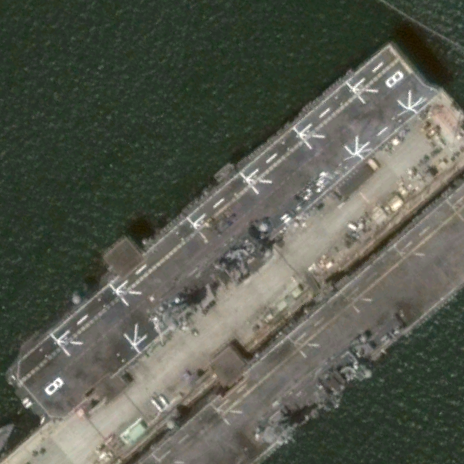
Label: assault